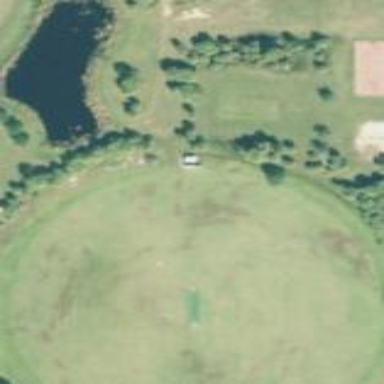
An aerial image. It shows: Cricket pitch for leisure and sport activities.